Interaction volume radius: 10 \u00c5
Interaction volume height: 10 \u00c5
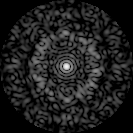
Disorder parameter: 0.784